Question: Here's the problem:
I have two pictures that I want to stack on top of each other.
Additionally, I would like both images to scale proportionally to the screen height and width. The above picture should neither lose its position nor its scaling to the picture below.
So that both pictures always look like a single picture

I have no idea how to start here.
how would you design the css classes of the individual images?
I suspect a lot will work via "calc ()" and screen dimensions (100vw / 100vh)?
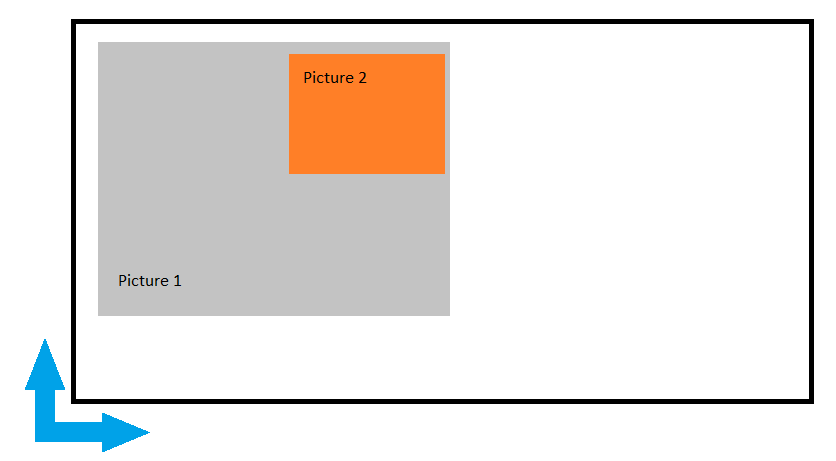
Answer: I don't have images, but I drew two div tags with the colors you had above. You can replace those with the images you want.
Effectively, you make an container overlay and then put the images within that overlay.
You can also change the height to auto as they are images. I needed to use 100% for the div demo.
'''
.outline-box
{ position: relative;
border: 2px solid Black;
padding-top: 40%;
}
.pic-container
{
position: absolute;
width: 50%;
height: 30%;
left: 5%;
top: 5%;
}
.pic-container .pic1
{ background-color: Gray;
width: 100%;
height: 100%;
position: absolute;
z-index: 1;
}
.pic-container .pic2
{ background-color: Coral;
width: 30%;
height: 20%;
right: 5%;
top: 5%;
position: absolute;
z-index: 2;
}
'''
'''
<div class="outline-box">
<div class="pic-container">
<div class="pic1"></div>
<div class="pic2"></div>
</div>
</div>
'''